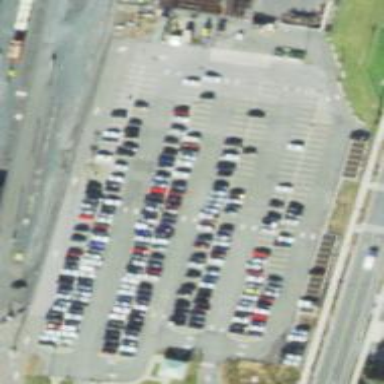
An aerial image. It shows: Parking area designed for park and ride for trains. The surface of the parking area includes space for train services.